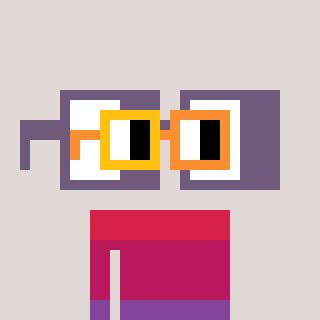
a pixel art character with square yellow and orange glasses, a glasses-shaped head and a orange-colored body on a warm background